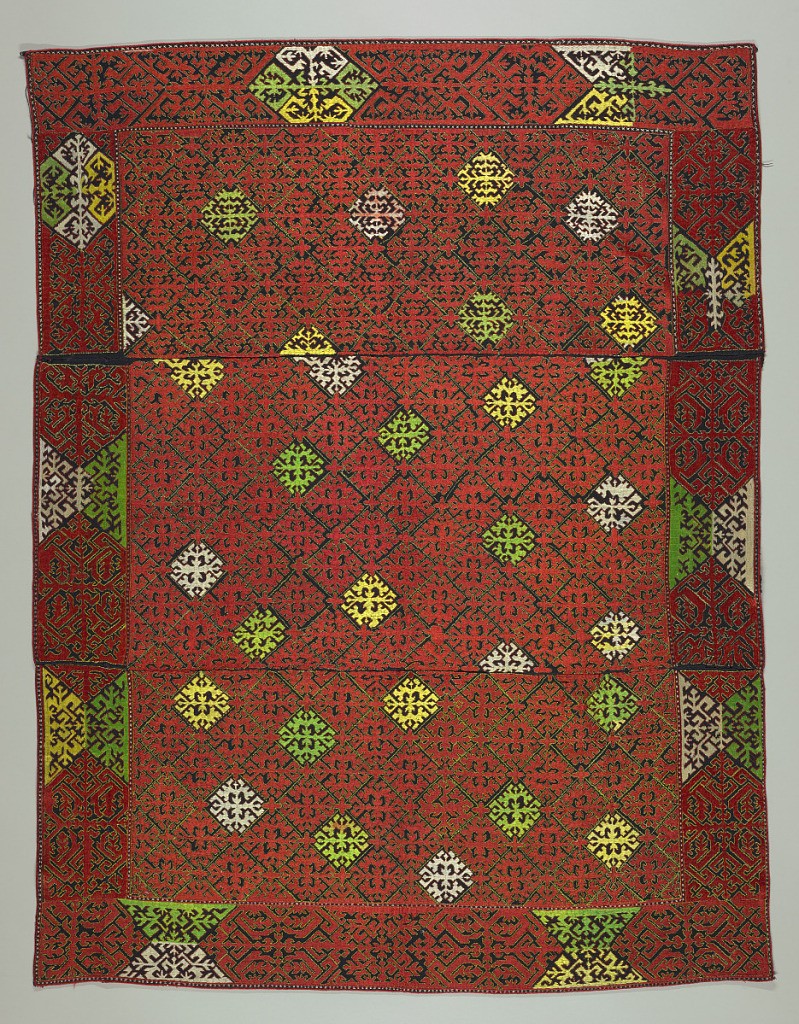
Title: Panel
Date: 18th century
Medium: silk, wool Technique: back and satin stitch embroidery
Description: Allover design of lozenges with conventional ornament within a border in similar designs. The design left in relief in black woolen ground is outlined in back stitch. The ground is worked in colored silks of red, green, yellow and white in satin stitch.